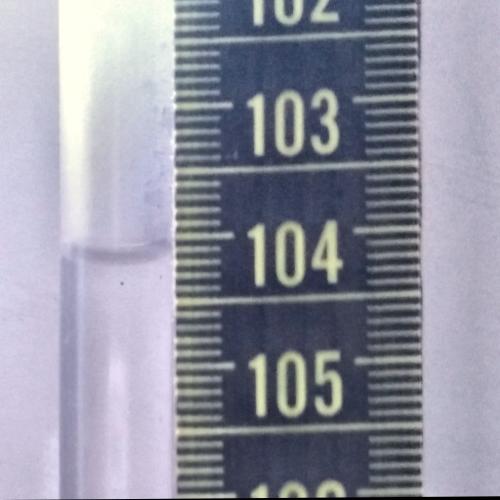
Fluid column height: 104.2 cm